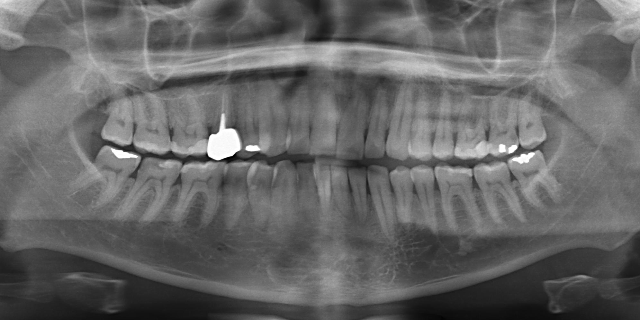
adult